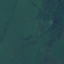
Land use / land cover: Pasture